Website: bh-photo
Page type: address-validator
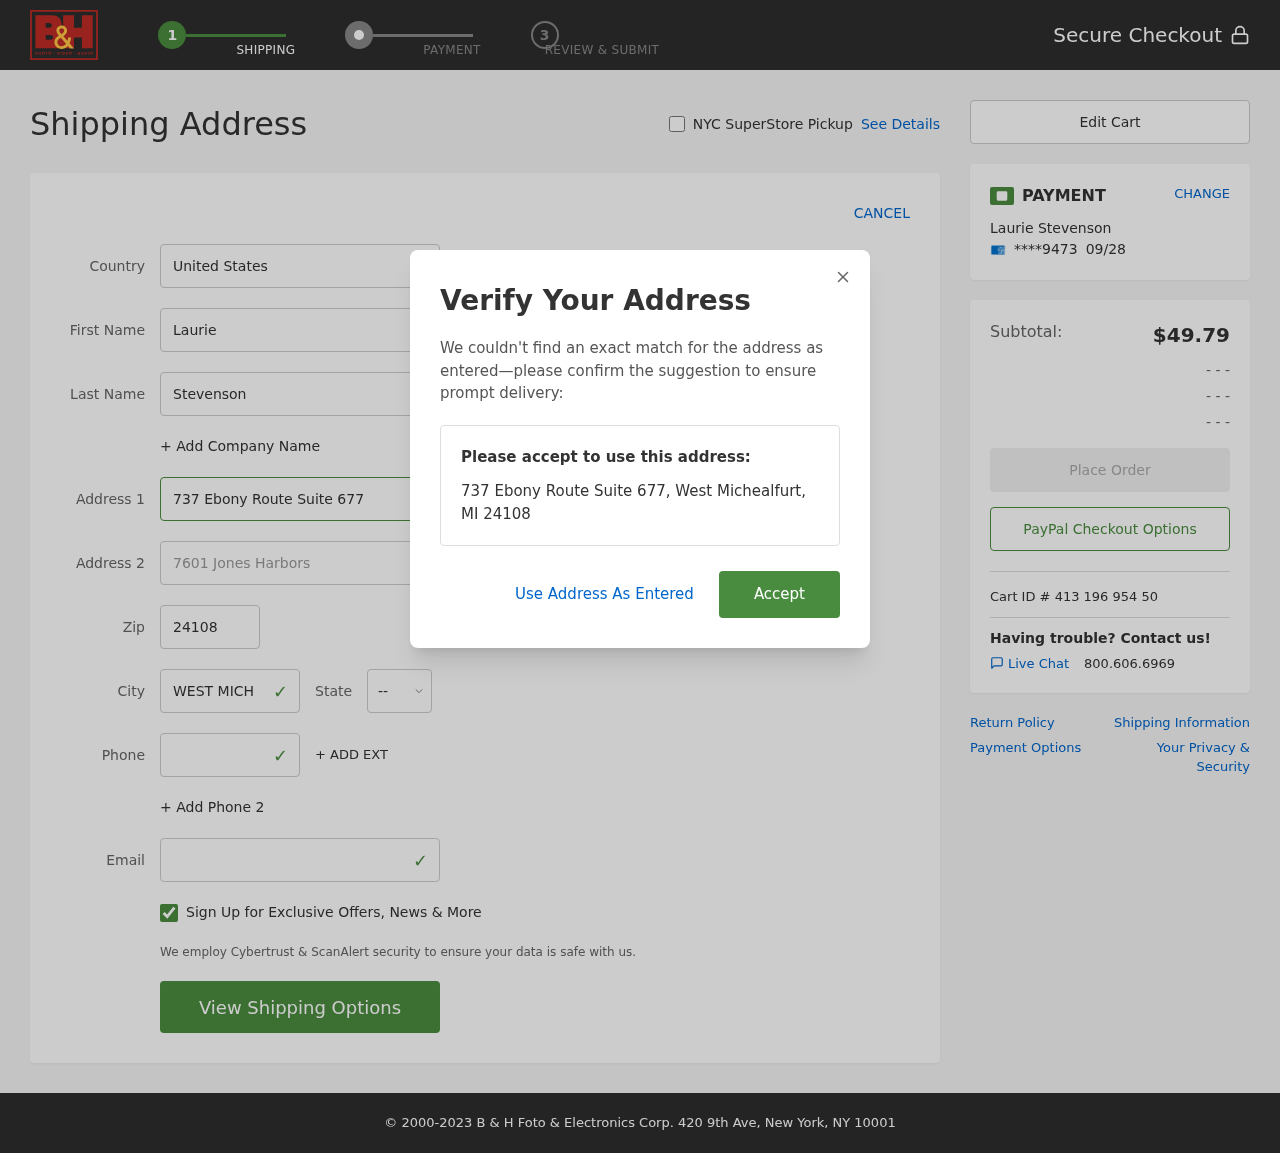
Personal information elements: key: PII_CARD_EXPIRY
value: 09/28
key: PII_CARD_LAST4
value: ****9473
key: PII_CITY
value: West Michealfurt
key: PII_COUNTRY
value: United States
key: PII_EMAIL
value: lstevenson@yahoo.com
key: PII_FIRSTNAME
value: Laurie
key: PII_FULLNAME
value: Laurie Stevenson
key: PII_LASTNAME
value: Stevenson
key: PII_PHONE
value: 5256827398
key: PII_POSTCODE
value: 24108
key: PII_STATE_ABBR
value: MI
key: PII_STREET
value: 737 Ebony Route Suite 677
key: PII_STREET2
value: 7601 Jones Harbors
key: PII_CITY_STATE_ZIP
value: West Michealfurt, MI 24108
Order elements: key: ORDER_SUBTOTAL
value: $49.79
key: ORDER_ID
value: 413 196 954 50